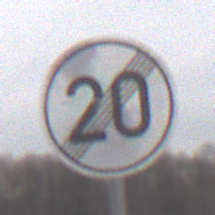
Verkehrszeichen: EndeGeschwindigkeit20
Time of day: Midday
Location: Outdoor (RoadRail)
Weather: Overcast
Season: NotSpecified
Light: Natural